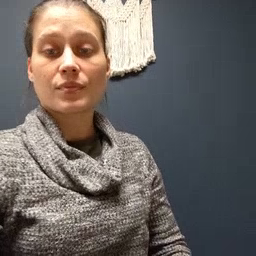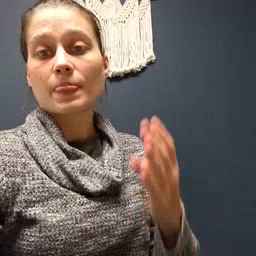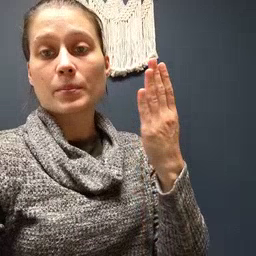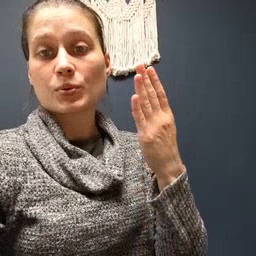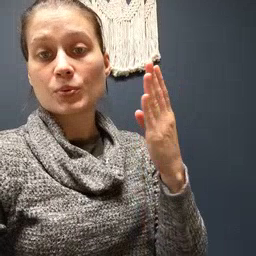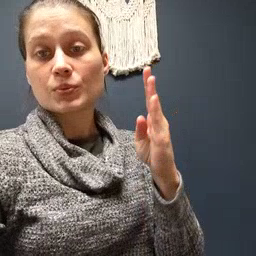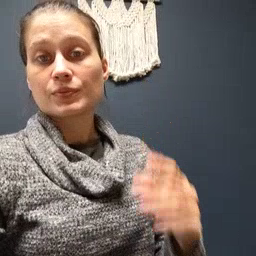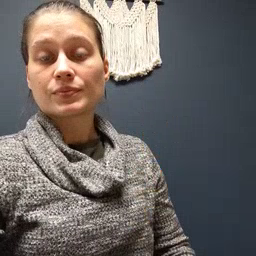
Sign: blue